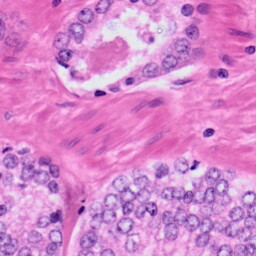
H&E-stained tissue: Prostate